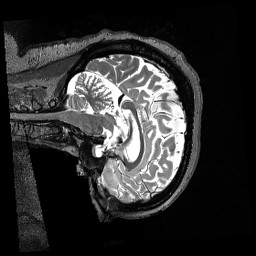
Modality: T2w
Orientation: sagittal
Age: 29
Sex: female
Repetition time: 3.2 s
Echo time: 0.563 s